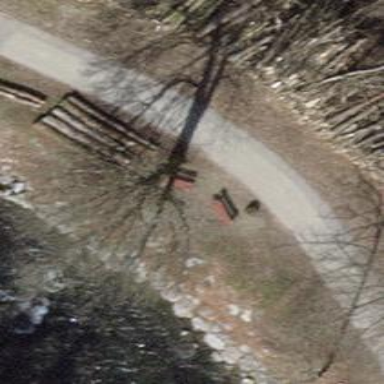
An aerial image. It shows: Red bench.